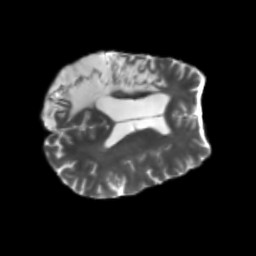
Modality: T2w
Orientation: axial
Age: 43
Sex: male
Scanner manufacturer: siemens
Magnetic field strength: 3 T
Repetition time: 5.47 s
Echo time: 0.0854 s